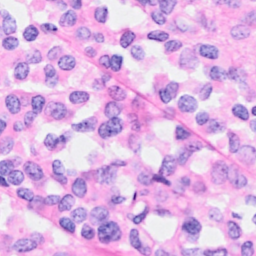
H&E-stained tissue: Breast